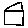
Label: house